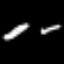
Label: pencil